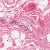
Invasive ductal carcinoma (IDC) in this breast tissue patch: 0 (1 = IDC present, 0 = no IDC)